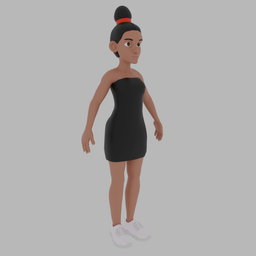
Label: people